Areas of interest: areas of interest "School"
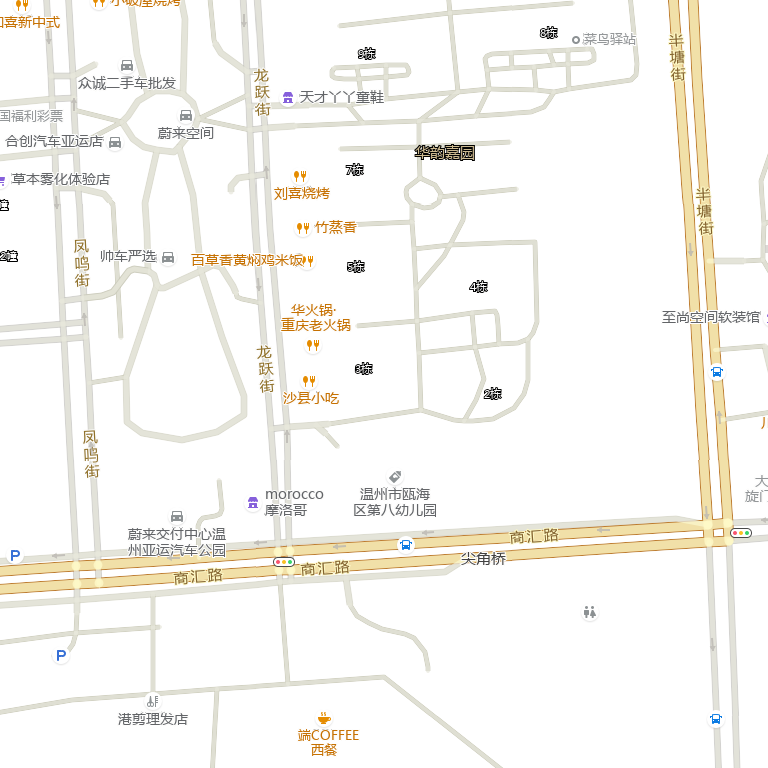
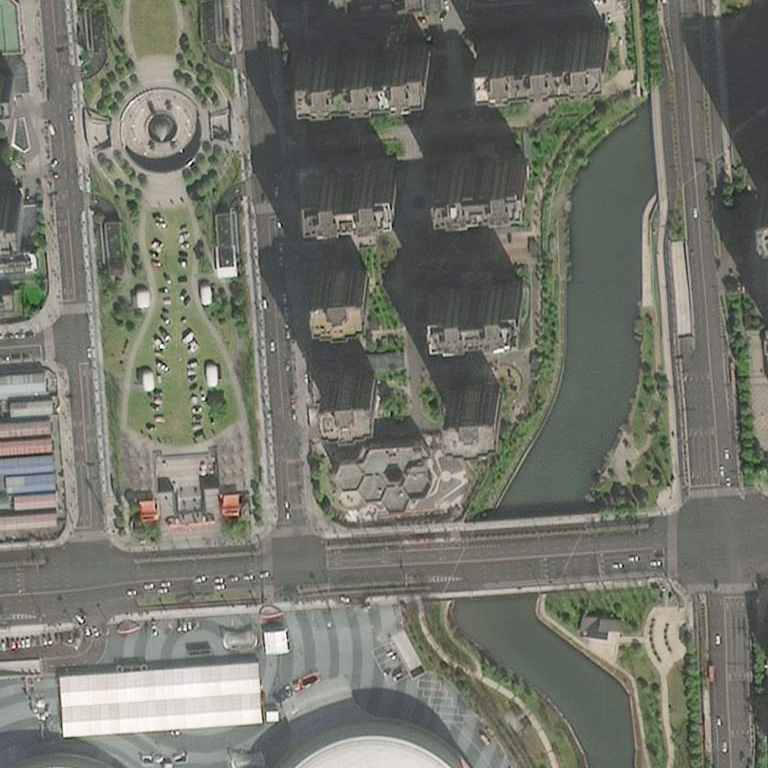